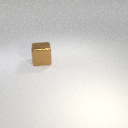
large brown metal cube